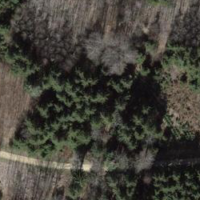
EUNIS habitat code: 41
Species observed at this site:
Fagus sylvatica
Cirsium palustre